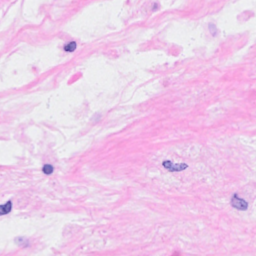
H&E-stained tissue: Breast